Question: I'm using Ubuntu 16.04 with PostgreSQL 9.5 and Django 1.11
My website has been suffering from super long ajax calls (2-20 seconds). The same ajax calls take about 100-500ms in development. The problem doesn't seem to be a server or code issue, so it is most likely the database.
The main difference between my development & production environment is that I use Windows for development, Ubuntu 16.04 for production.
What I noticed is that the server would experience super high disk I/O, with just a couple of queries.
Here is a photo
.
As you can see, a couple of queries can drive the disk I/O to 40MB/s. That doesn't seem normal.
The databases has indexes for fields that could queried.
It seems plausible the slow ajax calls are correlated with abnormally high disk I/O. What could be causing this?
---
A query statement that consistently takes 25 seconds:
'''
EXPLAIN (ANALYZE, BUFFERS)
SELECT COUNT(*) AS "__count" FROM "map_listing"
WHERE ("map_listing"."lo" < -79.32516245458987 AND "map_listing"."la" > 43.640279060122346
AND "map_listing"."lo" > -79.60531382177737 AND "map_listing"."transaction_type" = 'Sale'
AND "map_listing"."la" < 43.774544561921296
AND NOT ("map_listing"."status" = 'Sld' AND "map_listing"."sold_date" < '2018-01-21'::date
AND "map_listing"."sold_date" IS NOT NULL)
AND NOT (("map_listing"."status" = 'Ter' OR "map_listing"."status" = 'Exp'))
AND NOT (("map_listing"."property_type" = 'Parking Space' OR "map_listing"."property_type" = 'Locker')));
'''
Result from 'pg_stat_statements':
'''
userid | 16385
dbid | 19402
queryid | 116800687
query | SELECT COUNT(*) AS "__count" FROM "map_listing" WHERE ("map_listing"."lo" < ? AND "map_listing"."la" > ? AND "map_listing"."lo" > ? AND "map_listing"."transaction_type" = ? AND "map_listing"."la" < ? AND NOT ("map_listing"."status" = ? AND "map_listing"."sold_date" < ?::date AND "map_listing"."sold_date" IS NOT NULL) AND NOT (("map_listing"."status" = ? OR "map_listing"."status" = ?)) AND NOT (("map_listing"."property_type" = ? OR "map_listing"."property_type" = ?)))
calls | 4
total_time | 51397.771
min_time | 277.512
max_time | 25313.785
mean_time | 12849.44275
stddev_time | <PHONE>8
rows | 4
shared_blks_hit | 31954
shared_blks_read | 147159
shared_blks_dirtied | 0
shared_blks_written | 0
local_blks_hit | 0
local_blks_read | 0
local_blks_dirtied | 0
local_blks_written | 0
temp_blks_read | 0
temp_blks_written | 0
blk_read_time | 0
blk_write_time | 0
'''
Result of 'EXPLAIN (ANALYZE, BUFFERS) ..statement..':
'''
Aggregate (cost=89924.55..89924.56 rows=1 width=0) (actual time=27318.859..27318.860 rows=1 loops=1)
Buffers: shared read=73424
-> Bitmap Heap Scan on map_listing (cost=4873.96..89836.85 rows=35079 width=0) (actual time=6061.214..27315.183 rows=3228 loops=1)
Recheck Cond: ((la > 43.640279060122346) AND (la < 43.774544561921296))
Rows Removed by Index Recheck: 86733
Filter: ((lo < '-79.32516245458987'::numeric) AND (lo > '-79.60531382177737'::numeric) AND ((status)::text <> 'Ter'::text) AND ((status)::text <> 'Exp'::text) AND ((property_type)::text <> 'Parking Space'::text) AND ((property_type)::text <> 'Locker'::text) AND ((transaction_type)::text = 'Sale'::text) AND (((status)::text <> 'Sld'::text) OR (sold_date >= '2018-01-21'::date) OR (sold_date IS NULL)))
Rows Removed by Filter: 190108
Heap Blocks: exact=46091 lossy=26592
Buffers: shared read=73424
-> Bitmap Index Scan on map_listing_la_88ca396c (cost=0.00..4865.19 rows=192477 width=0) (actual time=156.964..156.964 rows=194434 loops=1)
Index Cond: ((la > 43.640279060122346) AND (la < 43.774544561921296))
Buffers: shared read=741
Planning time: 0.546 ms
Execution time: 27318.926 ms
(14 rows)
'''
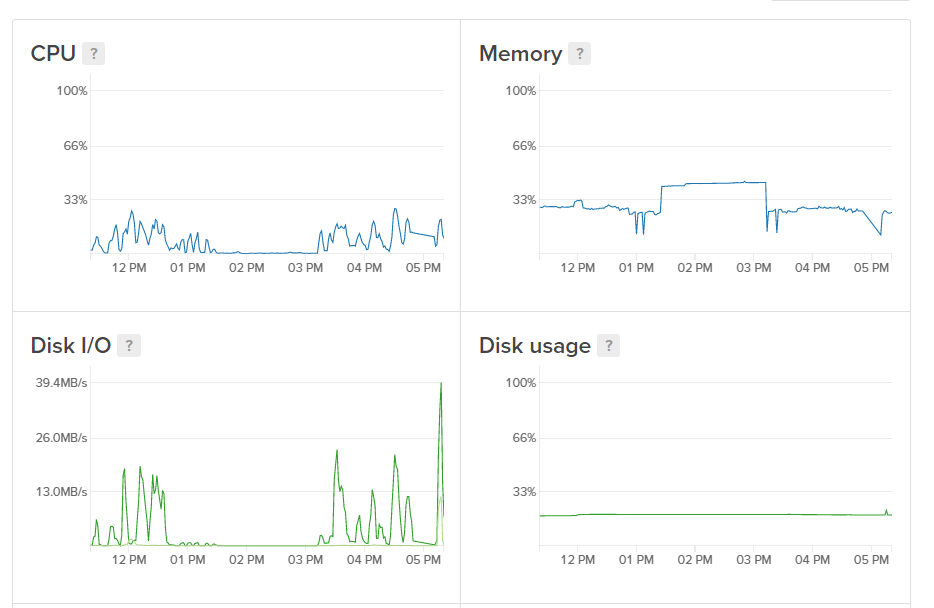
Answer: Use 'pg_stat_statements' to find the queries that take the most time. Use 'EXPLAIN (ANALYZE, BUFFERS)' to find out why a query takes long.